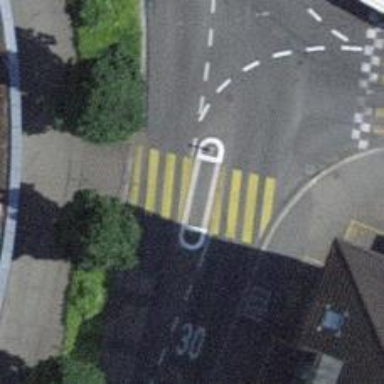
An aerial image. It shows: Kerb barrier.